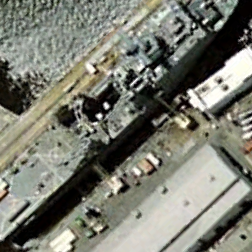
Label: combat